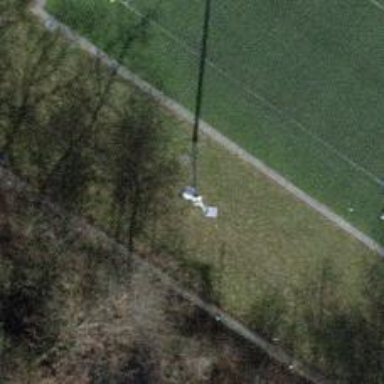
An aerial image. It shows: Mast structure.